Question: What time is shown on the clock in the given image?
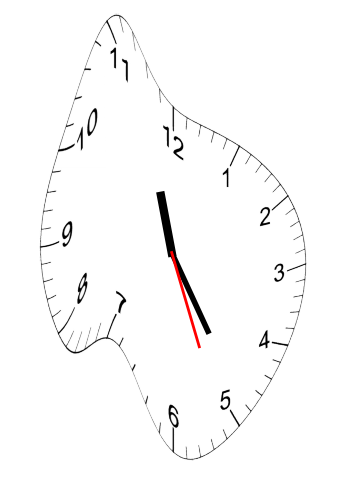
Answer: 11:24:26